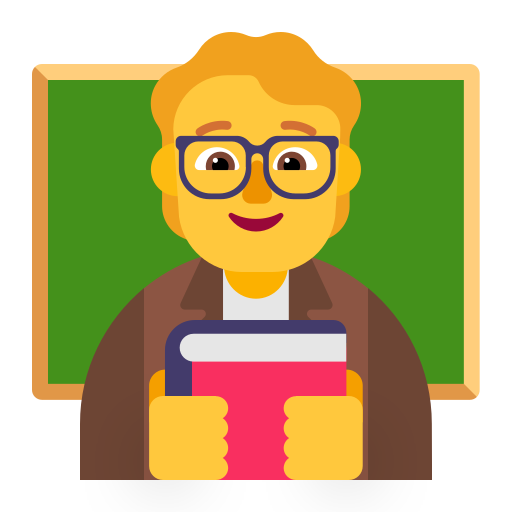
teacher flat default